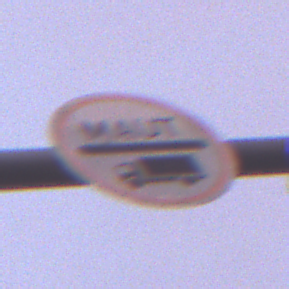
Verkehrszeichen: Mautpflicht
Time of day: SunriseSunset
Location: Outdoor (Urban)
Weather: PartlyCloudy
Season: NotSpecified
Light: Natural